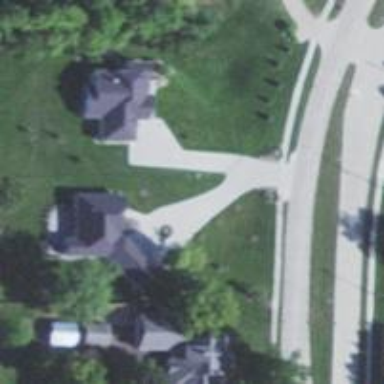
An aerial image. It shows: Driveway.